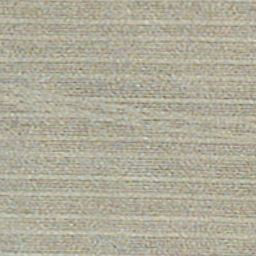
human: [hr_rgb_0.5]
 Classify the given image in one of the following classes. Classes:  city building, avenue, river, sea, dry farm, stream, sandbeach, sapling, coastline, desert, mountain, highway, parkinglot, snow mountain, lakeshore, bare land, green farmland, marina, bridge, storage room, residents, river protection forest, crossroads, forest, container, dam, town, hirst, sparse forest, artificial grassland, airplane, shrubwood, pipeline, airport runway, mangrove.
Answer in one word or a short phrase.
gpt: dry farm